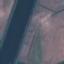
Label: River